Field crop: maize
Growth stage: 2
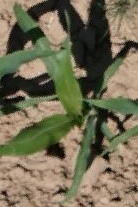
Species: maize